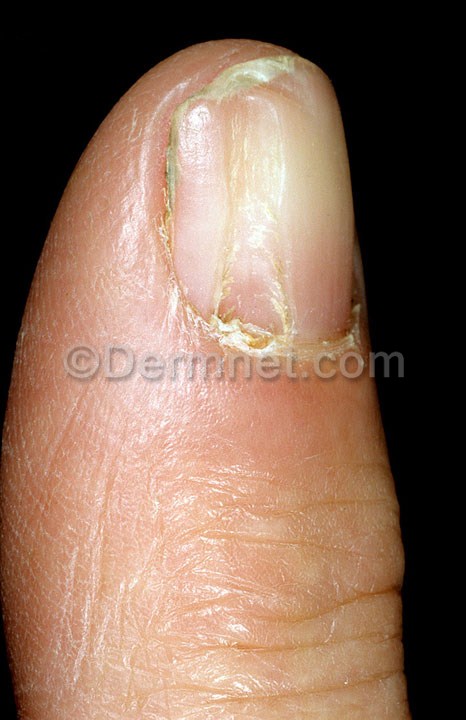
Disease: Nail Fungus and other Nail Disease